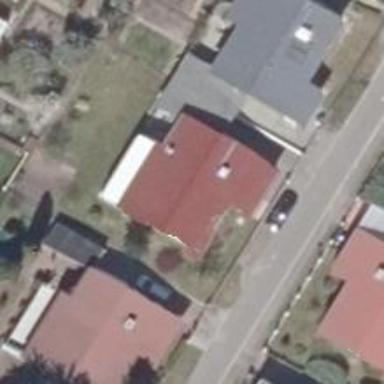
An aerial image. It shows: Part of building.